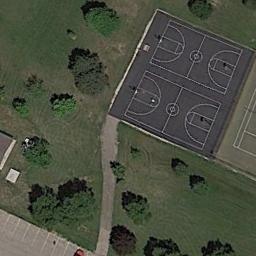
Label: basketball_court